Question: How do I remove or edit the default content generated on the create view of a scaffolded item in rails ?
Right now my _form.html.erb file looks like this:
'''
<div class="container">
<%= form_for(@player) do |f| %>
<% if @player.errors.any? %>
<div id="error_explanation">
<h2><%= pluralize(@player.errors.count, "error") %> prohibited this player from being saved:</h2>
<ul>
<% @player.errors.full_messages.each do |message| %>
<li><%= message %></li>
<% end %>
</ul>
</div>
<% end %>
<div class="row">
<div class="form-group">
<div class="col-md-3">
<%= f.label :name %>
<%= f.text_field :name, class: "form-control" %>
</div>
</div>
</div>
.
.
.
.
.
<div class="row">
<div class="form-group">
<div class="col-md-3">
<%= f.submit 'Submit', :class => "btn btn-default" %>
</div>
</div>
</div>
<% end %>
</div>
'''
and visually it looks like this :
Could someone point me in the right direction please ? I'm quite new with ruby and this is my first app.
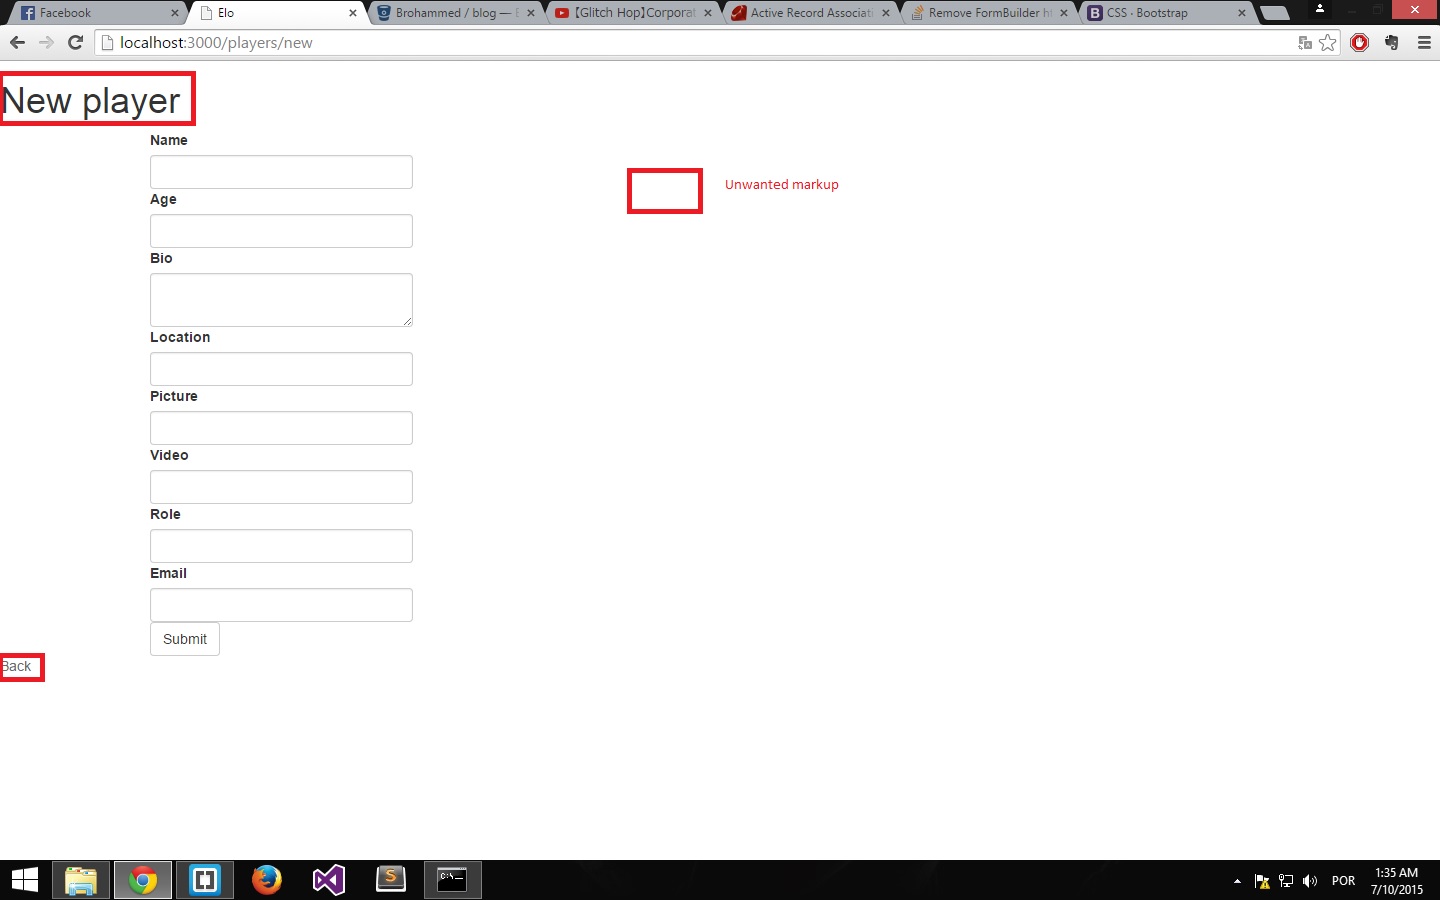
Answer: you would have file name 'new.html.erb' in your 'player' views module. In that, code would look like this,
'''
<h1>New Player</h1>
<%= render 'form' %>
<%= link_to 'Back', players_path %>
'''
From that, you could delete that New User header and back link.